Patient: sex M, age 36
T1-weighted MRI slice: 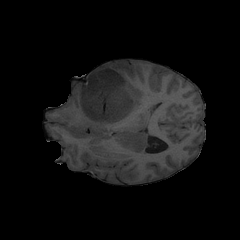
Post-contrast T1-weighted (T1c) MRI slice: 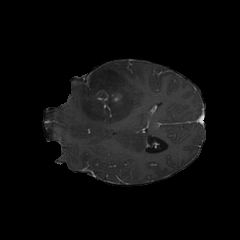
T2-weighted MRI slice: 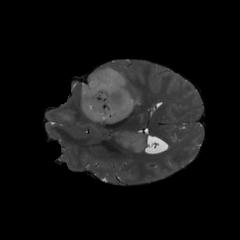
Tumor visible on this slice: yes
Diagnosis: Glioblastoma, IDH-wildtype
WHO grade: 4